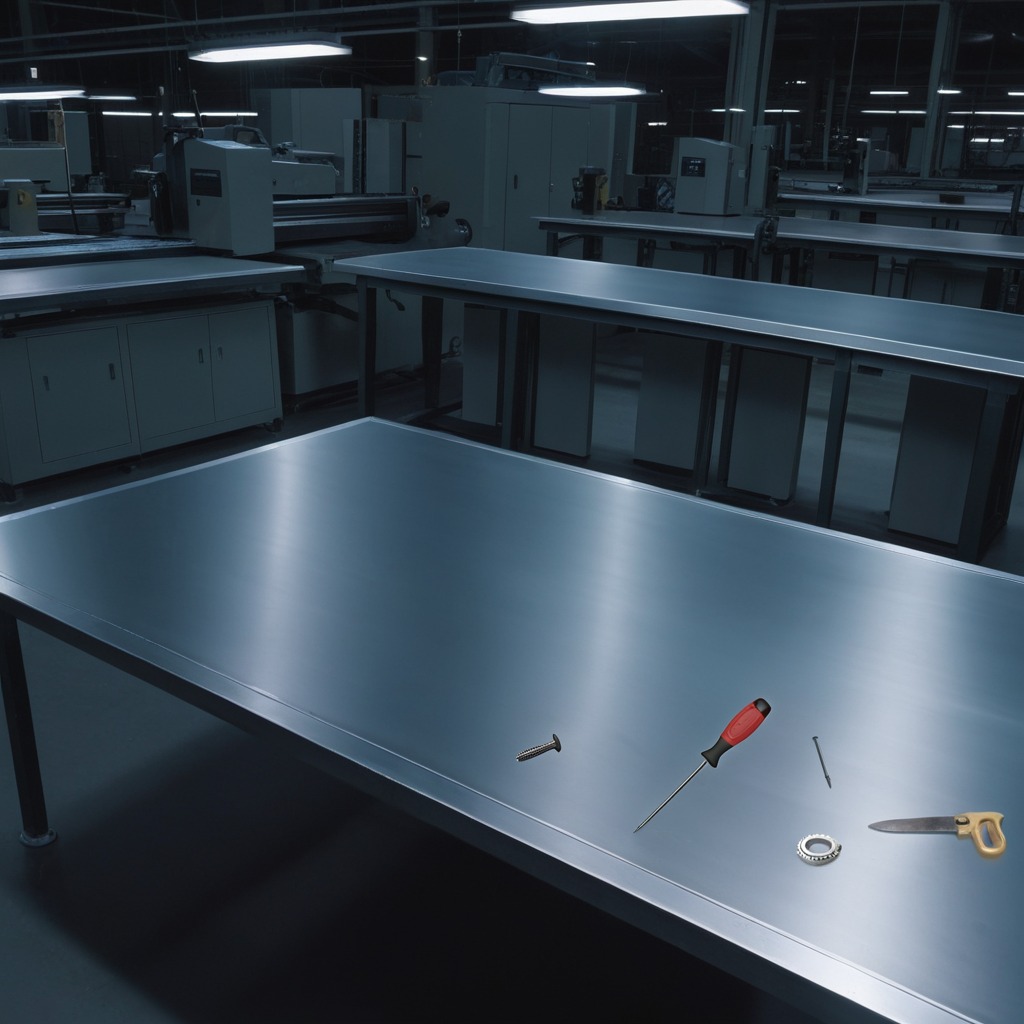
A ball bearing, a machine screw, an iron nail, a handheld metal saw, and a screwdriver are lying on the tabletop.